【题型】填空题　【知识点】解析几何　【难度】medium
已知 $F_1$、$F_2$ 是双曲线 $\Gamma: \frac{x^2}{a^2} - \frac{y^2}{b^2} = 1\ (a > 0,b > 0)$ 的左、右焦点，$l$ 是 $\Gamma$ 的一条渐近线，以 $F_2$ 为圆心的圆与 $l$ 相切于 $P$。若双曲线 $\Gamma$ 的离心率为 $\sqrt{3}$，则 $\sin \angle PF_2F_1 =$ \underline{\quad\quad}。}
【解答】
\noindent \textbf{【答案】$\frac{1}{3}$}

\noindent \textbf{【详解】}
设双曲线 $\Gamma: \frac{x^2}{a^2} - \frac{y^2}{b^2} = 1\ (a > 0,b > 0)$ 的一条渐近线为 $l: bx - ay = 0$，
则 $F_2(c,0)$ 到直线 $l: bx - ay = 0$ 的距离为 $\frac{|bc|}{\sqrt{b^2 + a^2}} = b$，
因为以 $F_2$ 为圆心的圆与 $l$ 相切于点 $P$，$PF_2 \perp l$，所以 $|PF_2| = b$，
又因为双曲线 $\Gamma$ 的离心率为 $\sqrt{3}$，所以 $\frac{c}{a} = \sqrt{3}$，即 $c = \sqrt{3}a$，$b = \sqrt{2}a$。

在 $\text{Rt}\triangle PF_2O$ 中，$\cos \angle PF_2F_1 = \frac{b}{c} = \frac{\sqrt{2}a}{\sqrt{3}a} = \frac{\sqrt{6}}{3}$，
在 $\triangle PF_1F_2$ 中，$\cos \angle PF_2F_1 = \frac{b^2 + 4c^2 - PF_1^2}{4bc} = \frac{14a^2 - PF_1^2}{4\sqrt{6}a^2}$，
解得：$PF_1^2 = 6a^2$，
由余弦定理可得：$\cos \angle PF_1F_2 = \frac{PF_1^2 + 4c^2 - b^2}{2PF_1 \cdot 2c} = \frac{2\sqrt{2}}{3}$，
所以 $\sin \angle PF_1F_2 = \sqrt{1 - \cos^2 \angle PF_1F_2} = \frac{1}{3}$，

故答案为：$\frac{1}{3}$。

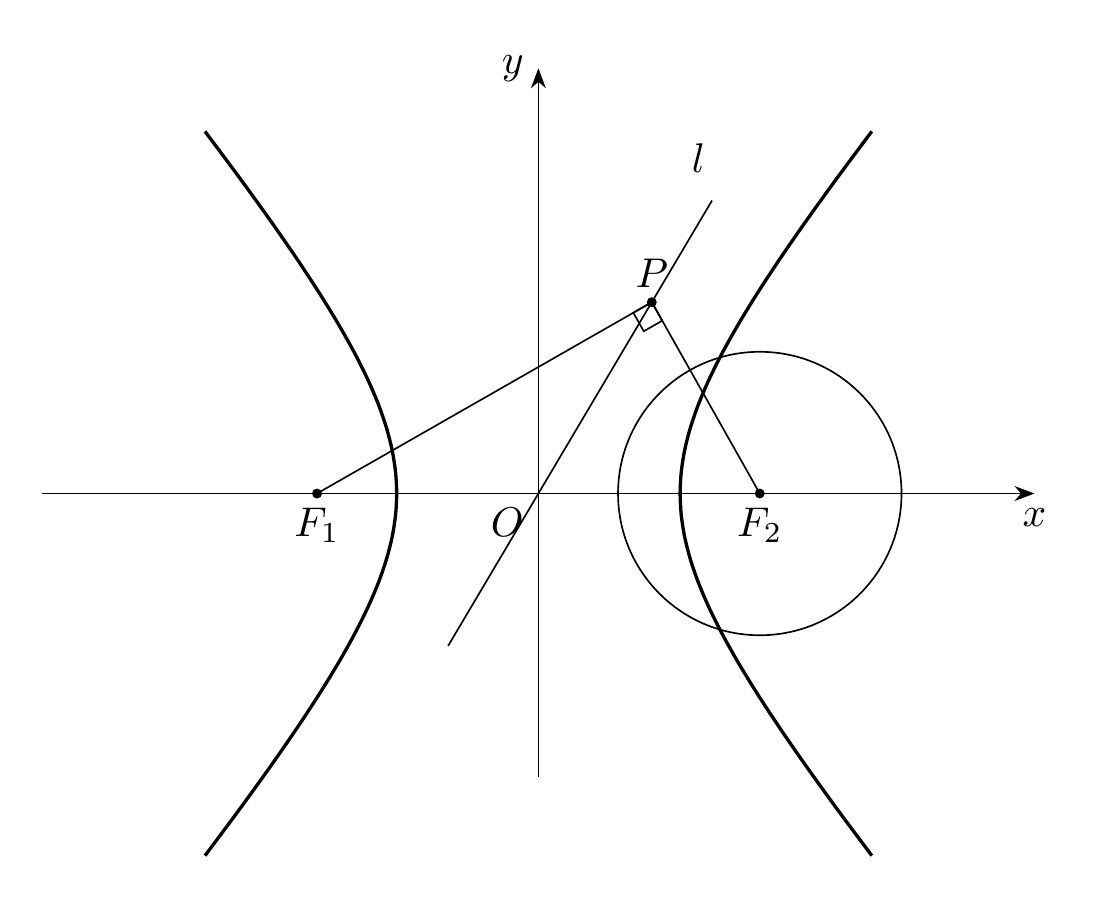